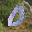
Label: 0